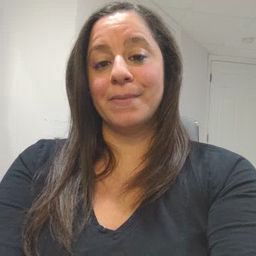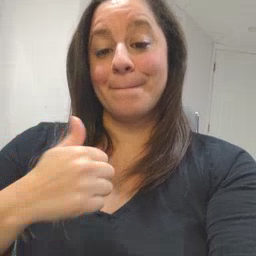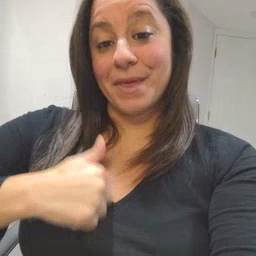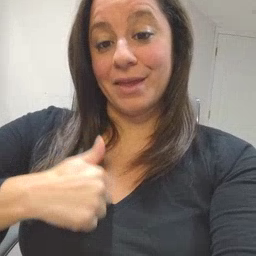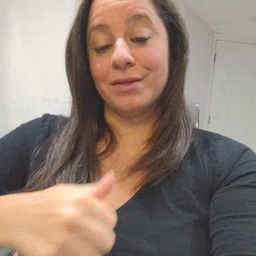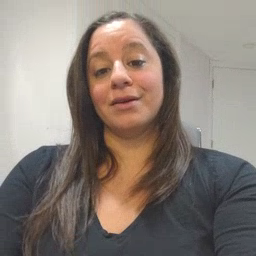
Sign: bath